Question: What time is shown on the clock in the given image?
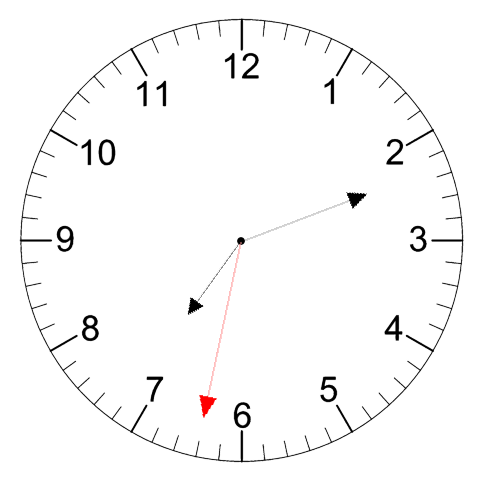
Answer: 07:11:32